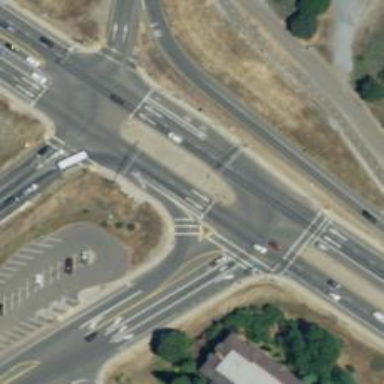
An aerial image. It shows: Secondary link road.